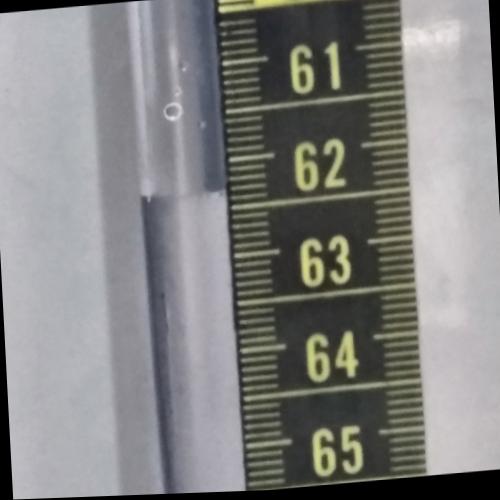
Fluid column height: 62.3 cm